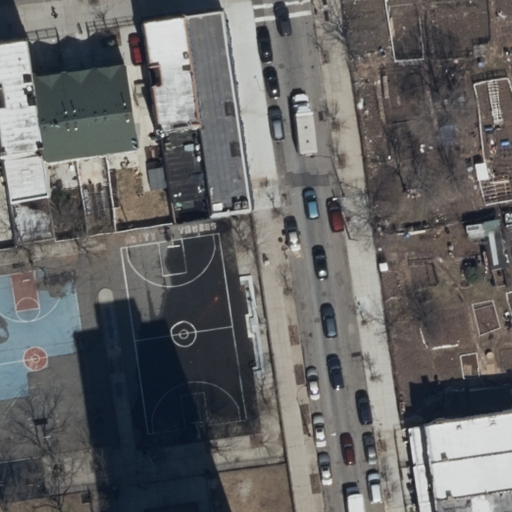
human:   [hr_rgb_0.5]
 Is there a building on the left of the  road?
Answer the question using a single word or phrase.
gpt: yes

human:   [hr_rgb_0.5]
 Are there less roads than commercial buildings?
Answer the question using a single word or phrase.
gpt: no

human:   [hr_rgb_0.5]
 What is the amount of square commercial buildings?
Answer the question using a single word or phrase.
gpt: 0

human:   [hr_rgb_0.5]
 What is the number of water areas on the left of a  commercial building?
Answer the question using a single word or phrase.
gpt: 0

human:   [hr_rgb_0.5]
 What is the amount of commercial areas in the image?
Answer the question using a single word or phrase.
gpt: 0

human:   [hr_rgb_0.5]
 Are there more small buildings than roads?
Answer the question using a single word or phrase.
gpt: yes

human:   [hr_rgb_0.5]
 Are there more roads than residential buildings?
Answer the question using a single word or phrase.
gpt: no

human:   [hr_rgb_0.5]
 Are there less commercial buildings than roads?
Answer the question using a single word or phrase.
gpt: yes

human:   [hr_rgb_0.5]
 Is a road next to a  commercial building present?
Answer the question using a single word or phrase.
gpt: no

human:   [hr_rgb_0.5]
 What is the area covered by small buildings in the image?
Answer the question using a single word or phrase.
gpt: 79m2

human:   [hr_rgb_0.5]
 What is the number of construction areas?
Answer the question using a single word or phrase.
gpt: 0

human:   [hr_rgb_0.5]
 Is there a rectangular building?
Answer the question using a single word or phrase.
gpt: yes

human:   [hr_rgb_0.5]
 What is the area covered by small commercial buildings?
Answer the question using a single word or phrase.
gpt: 0m2

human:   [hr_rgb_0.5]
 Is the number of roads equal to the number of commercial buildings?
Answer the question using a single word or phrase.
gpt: no

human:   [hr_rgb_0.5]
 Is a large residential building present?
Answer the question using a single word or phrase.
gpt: no

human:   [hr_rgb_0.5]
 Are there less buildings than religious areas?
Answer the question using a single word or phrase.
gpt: no

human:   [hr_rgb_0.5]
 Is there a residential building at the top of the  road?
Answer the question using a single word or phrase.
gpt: yes

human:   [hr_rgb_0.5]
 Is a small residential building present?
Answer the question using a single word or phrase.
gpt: yes

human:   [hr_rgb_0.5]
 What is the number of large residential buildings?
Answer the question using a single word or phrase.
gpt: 0

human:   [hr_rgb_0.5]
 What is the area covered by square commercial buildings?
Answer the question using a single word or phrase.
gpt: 0m2

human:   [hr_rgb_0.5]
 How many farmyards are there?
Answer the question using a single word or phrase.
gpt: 0

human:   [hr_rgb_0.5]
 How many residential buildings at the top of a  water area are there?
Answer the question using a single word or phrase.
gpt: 0

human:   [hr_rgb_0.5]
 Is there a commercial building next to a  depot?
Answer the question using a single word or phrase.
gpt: no

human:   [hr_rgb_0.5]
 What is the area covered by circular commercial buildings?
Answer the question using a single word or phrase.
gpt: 0m2

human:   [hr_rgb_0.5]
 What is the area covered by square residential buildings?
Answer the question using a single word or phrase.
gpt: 0m2

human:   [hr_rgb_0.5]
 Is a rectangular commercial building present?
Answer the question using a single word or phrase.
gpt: no

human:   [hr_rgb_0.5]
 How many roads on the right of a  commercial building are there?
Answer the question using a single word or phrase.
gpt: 0

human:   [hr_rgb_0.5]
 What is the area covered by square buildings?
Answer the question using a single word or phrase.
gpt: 0m2

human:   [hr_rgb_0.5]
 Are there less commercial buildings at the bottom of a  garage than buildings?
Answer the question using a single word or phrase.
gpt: yes

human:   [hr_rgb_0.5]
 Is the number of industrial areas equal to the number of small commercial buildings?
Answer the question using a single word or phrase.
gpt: yes

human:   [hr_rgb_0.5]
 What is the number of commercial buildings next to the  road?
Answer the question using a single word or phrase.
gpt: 0

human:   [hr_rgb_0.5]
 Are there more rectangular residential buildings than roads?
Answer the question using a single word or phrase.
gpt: yes

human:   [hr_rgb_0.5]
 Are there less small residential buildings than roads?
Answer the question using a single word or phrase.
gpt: no

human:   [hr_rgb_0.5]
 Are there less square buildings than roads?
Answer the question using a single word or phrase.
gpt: yes

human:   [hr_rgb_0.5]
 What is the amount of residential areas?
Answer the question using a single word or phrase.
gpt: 0

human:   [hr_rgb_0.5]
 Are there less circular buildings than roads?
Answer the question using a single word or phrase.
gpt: yes